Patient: sex M, age 37
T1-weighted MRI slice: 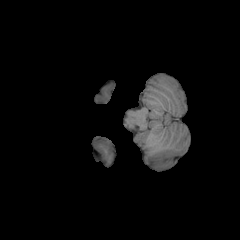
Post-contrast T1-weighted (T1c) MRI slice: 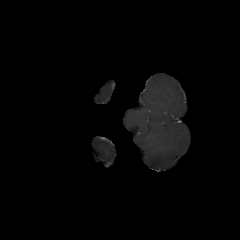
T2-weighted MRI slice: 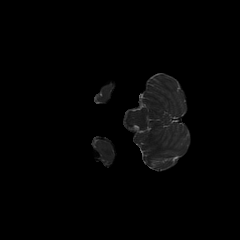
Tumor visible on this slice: no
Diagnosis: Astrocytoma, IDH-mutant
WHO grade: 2